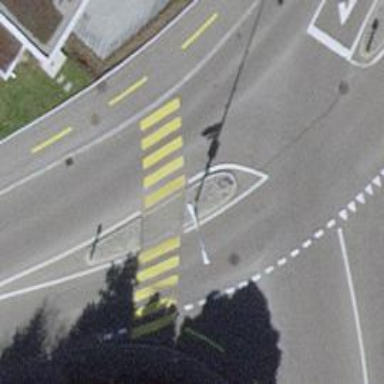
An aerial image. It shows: Marked crossing with zebra sign and island in the middle.